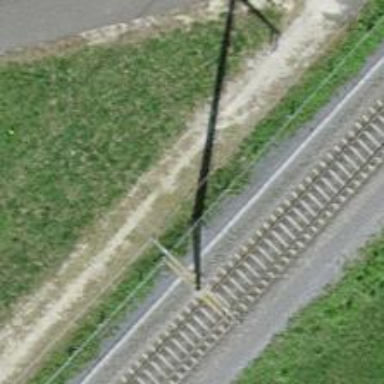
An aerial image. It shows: Concrete power pole.